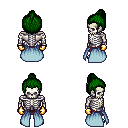
a pixel art fantasy rpg character, male body template, skeleton, overskirt, red pants, green short topknot hairstyle, gold gloves, four views (front, back, left, right), 2x2 character sprite sheet, small pixel art, hard edges, no anti-aliasing